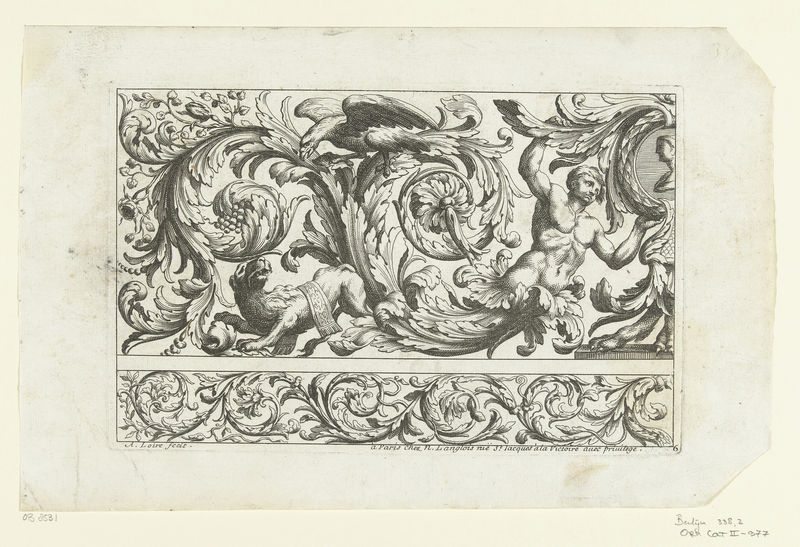
Titel: Jongeman, adelaar en leeuw tussen bladranken
Künstler: Alexis (I) Loir
Standort: Amsterdam
Institution: Rijksmuseum
Schlagwörter: homme, gravure, lion, buste, noir et blanc, vegetation, nu